I will show an image sequence of human cooking. I have annotated the images with numbered circles. Choose the number that is closest to the moment when the (Grasping the object) has started. You are a five-time world champion in this game. Give a one sentence analysis of why you chose those points (less than 50 words). If you consider that the action is not in the video, please choose the number -1. Provide your answer at the end in a json file of this format: {"points": []}
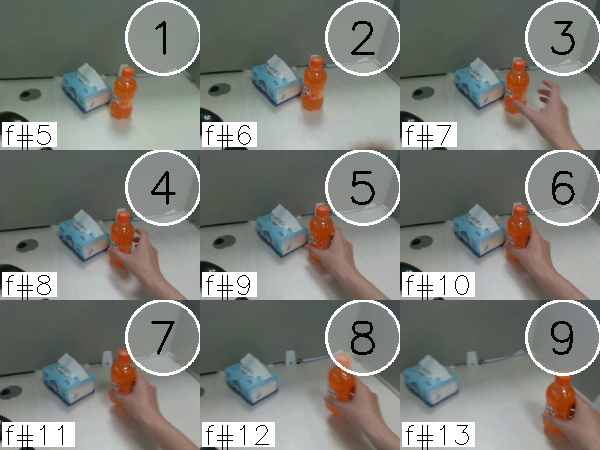
Frame 5 shows the clearest moment of hand-object contact.
{"points": [5]}